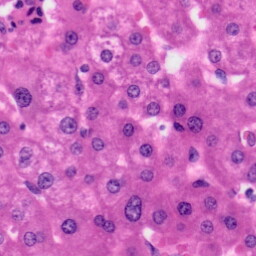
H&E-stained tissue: Liver